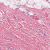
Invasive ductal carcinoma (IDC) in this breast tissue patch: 0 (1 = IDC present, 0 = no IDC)